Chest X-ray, AP view. Patient: 23 years old, sex M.
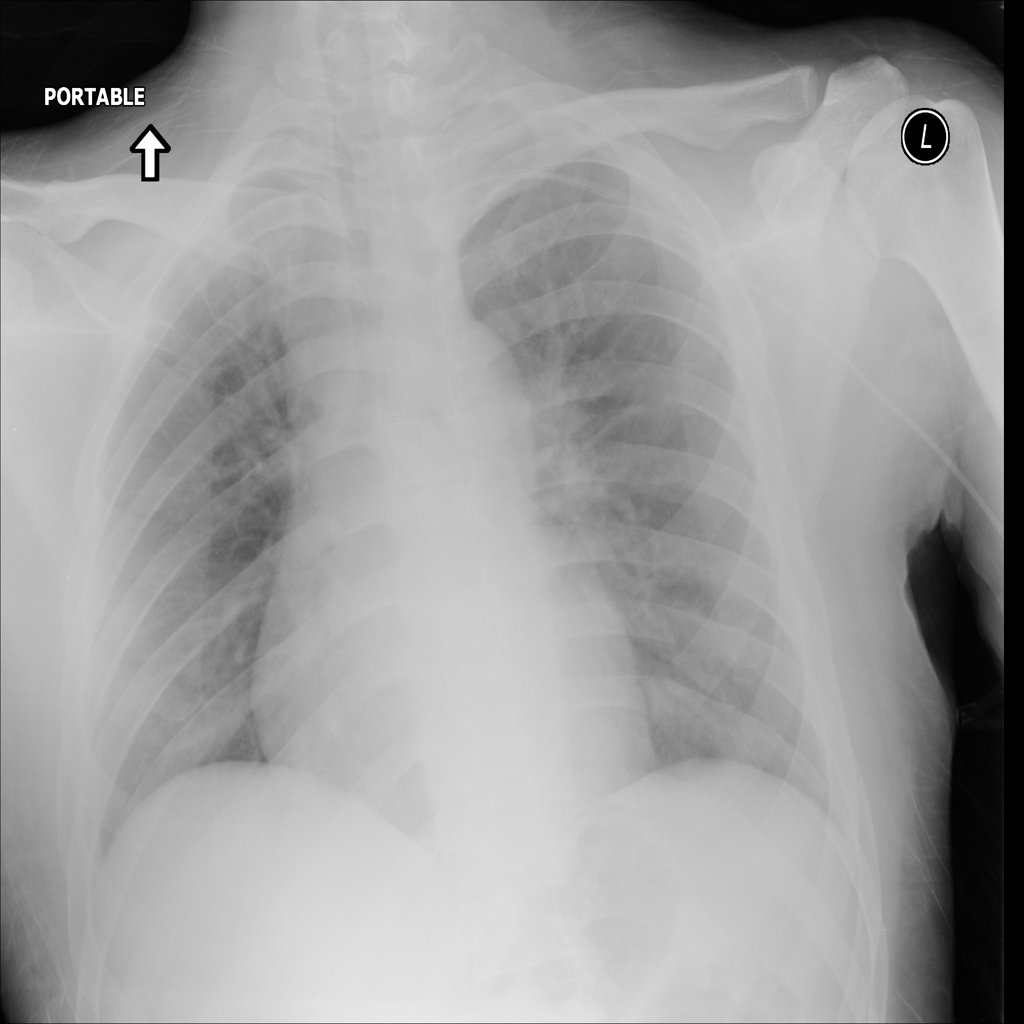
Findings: No Finding